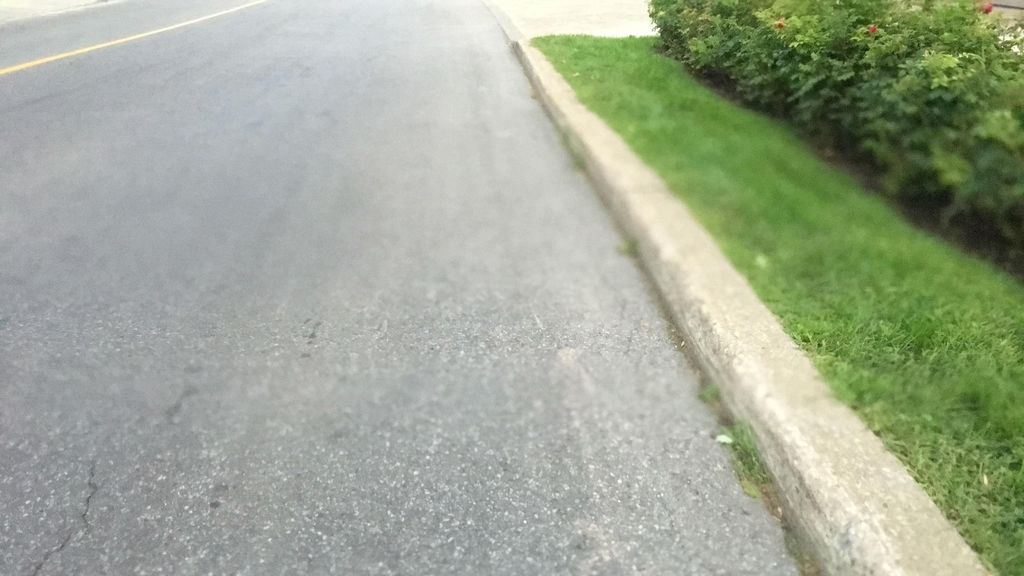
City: montreal